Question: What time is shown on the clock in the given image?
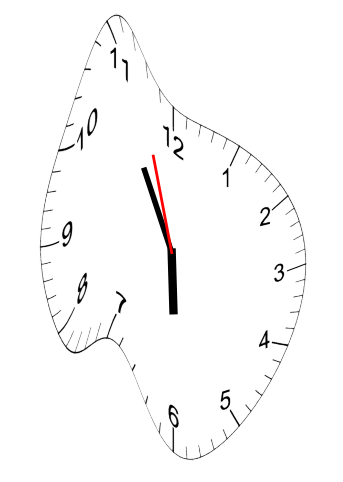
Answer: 05:54:57